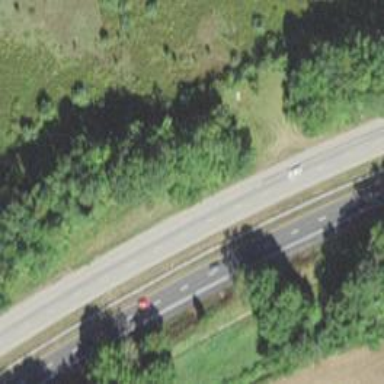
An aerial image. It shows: Motorway.